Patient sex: F
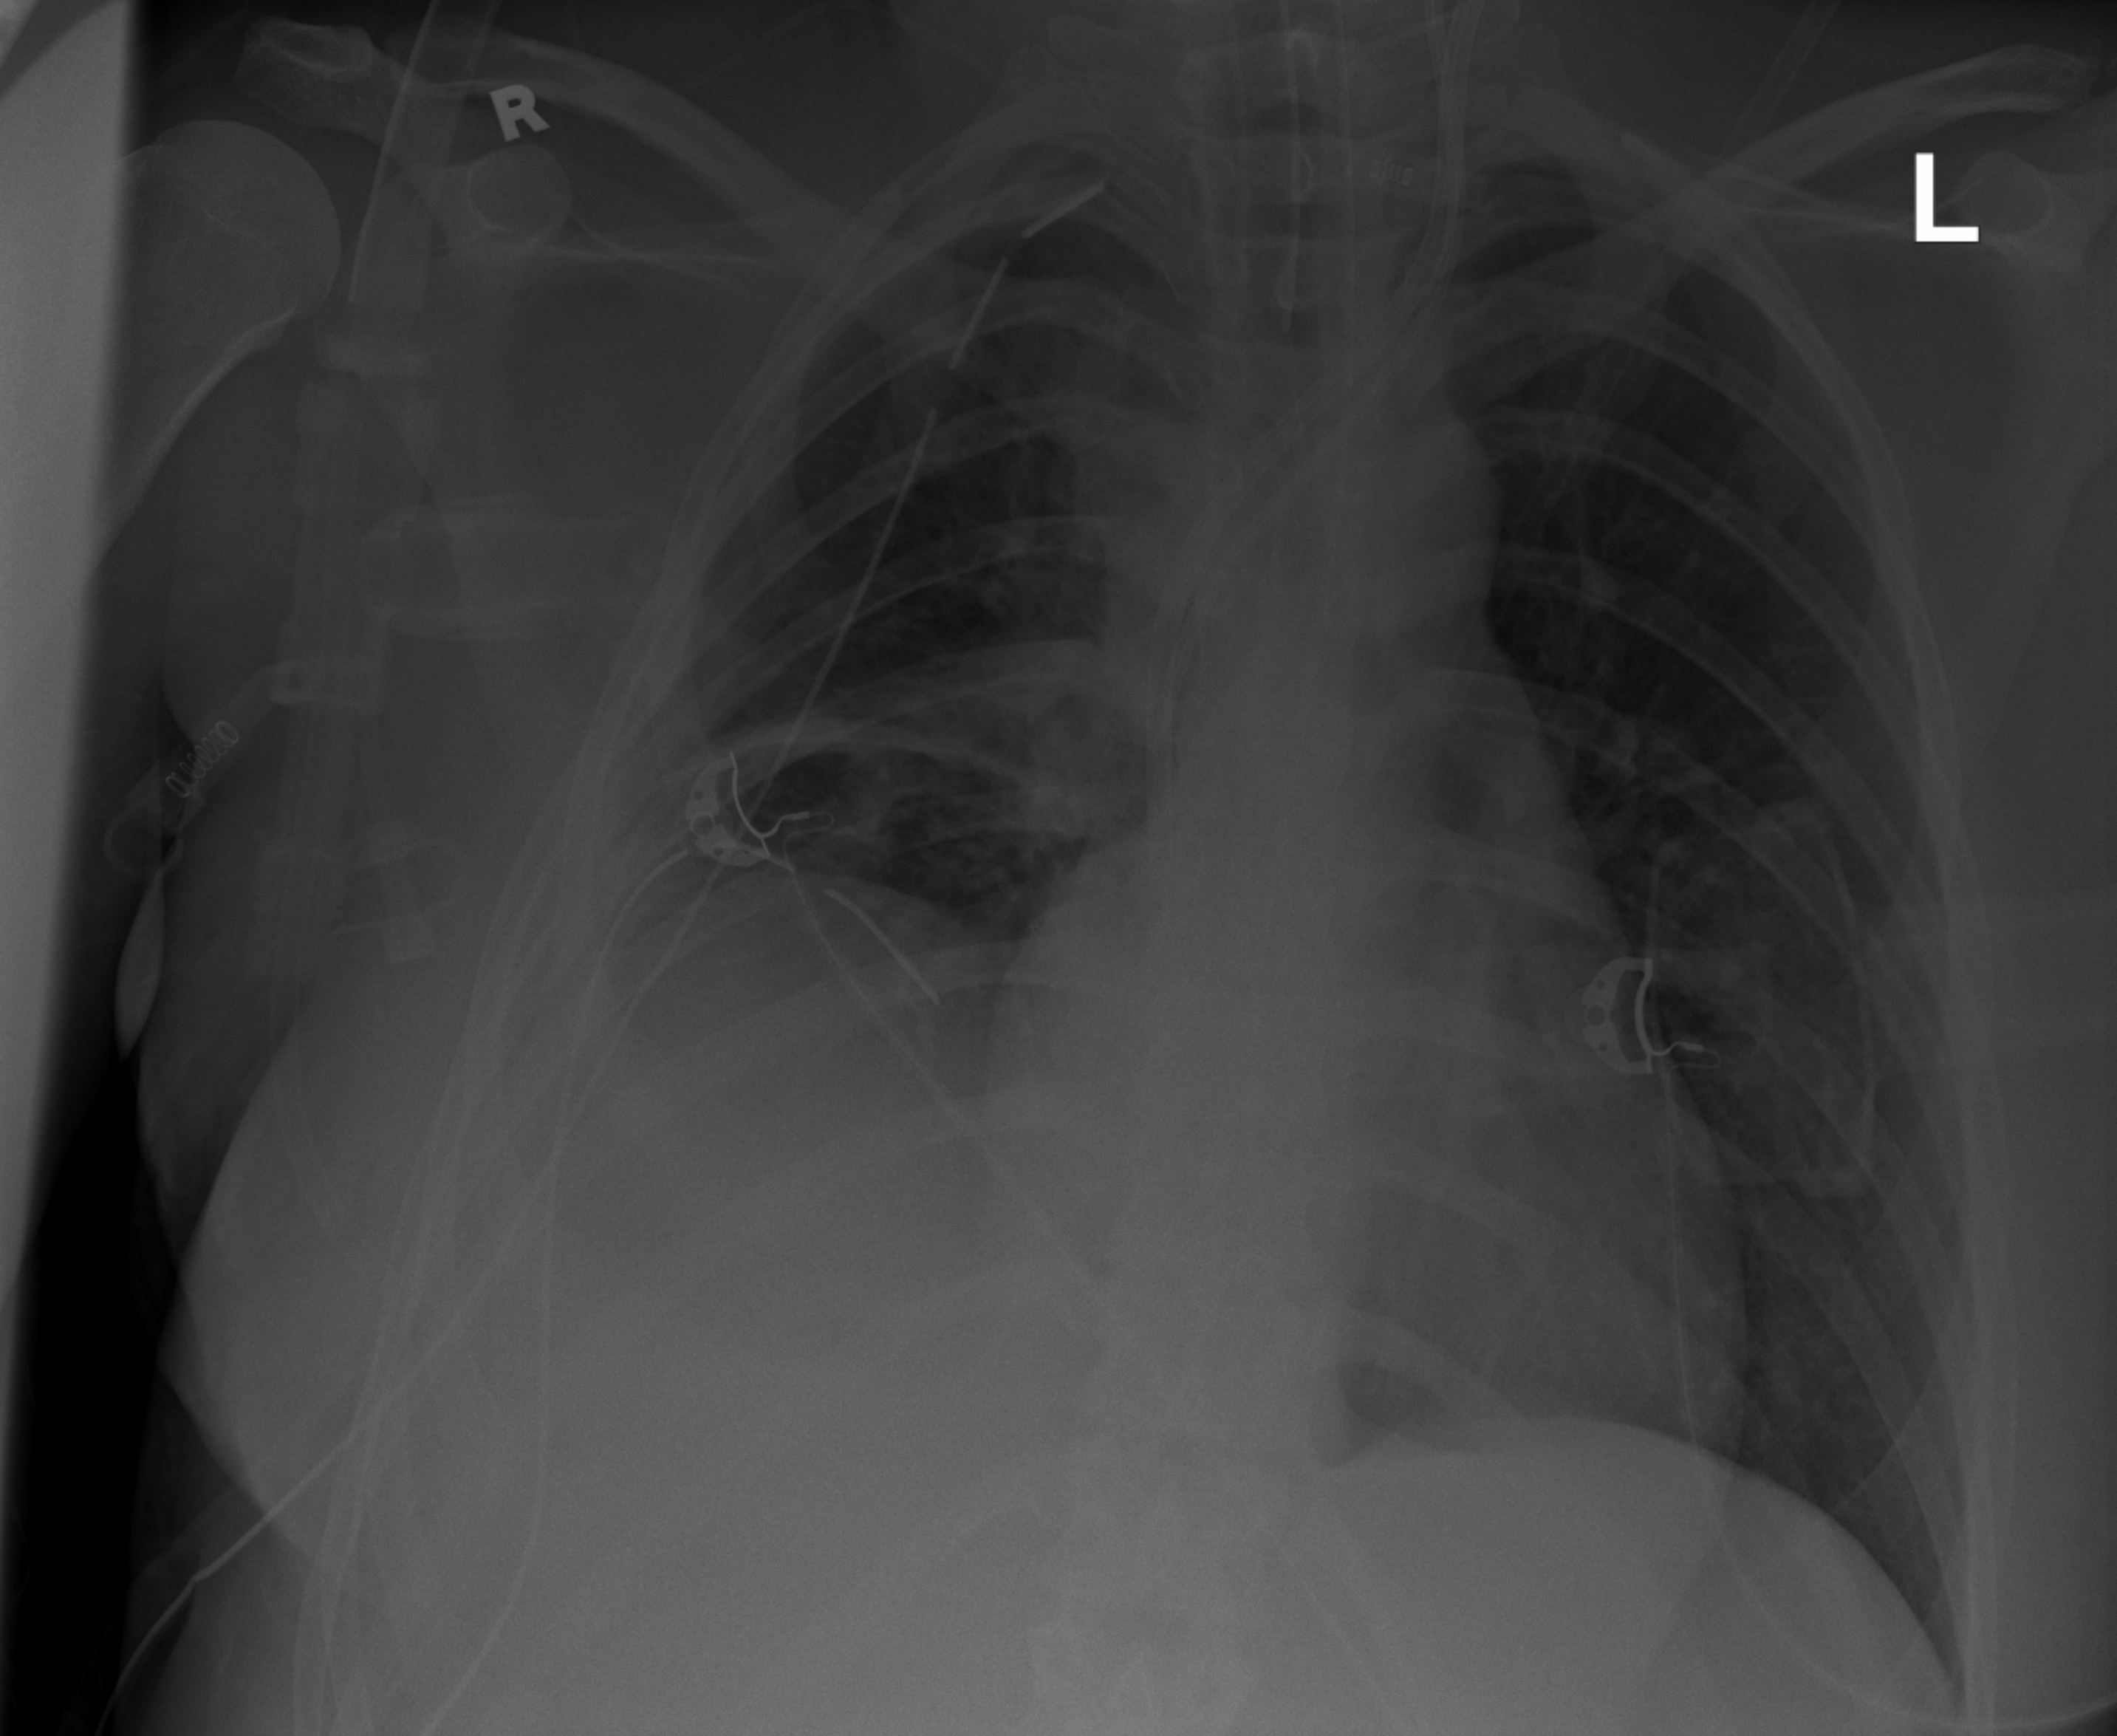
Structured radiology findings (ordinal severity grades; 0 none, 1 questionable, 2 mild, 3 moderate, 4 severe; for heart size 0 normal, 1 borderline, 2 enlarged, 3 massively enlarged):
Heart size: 0
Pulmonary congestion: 0
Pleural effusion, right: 2
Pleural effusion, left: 0
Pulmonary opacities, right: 2
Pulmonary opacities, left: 0
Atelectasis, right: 3
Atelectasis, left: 2